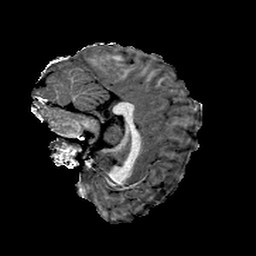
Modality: T1w
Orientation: sagittal
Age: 5
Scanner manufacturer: siemens
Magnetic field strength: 3 T
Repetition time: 2.4 s
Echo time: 0.00224 s